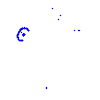
Particle: proton